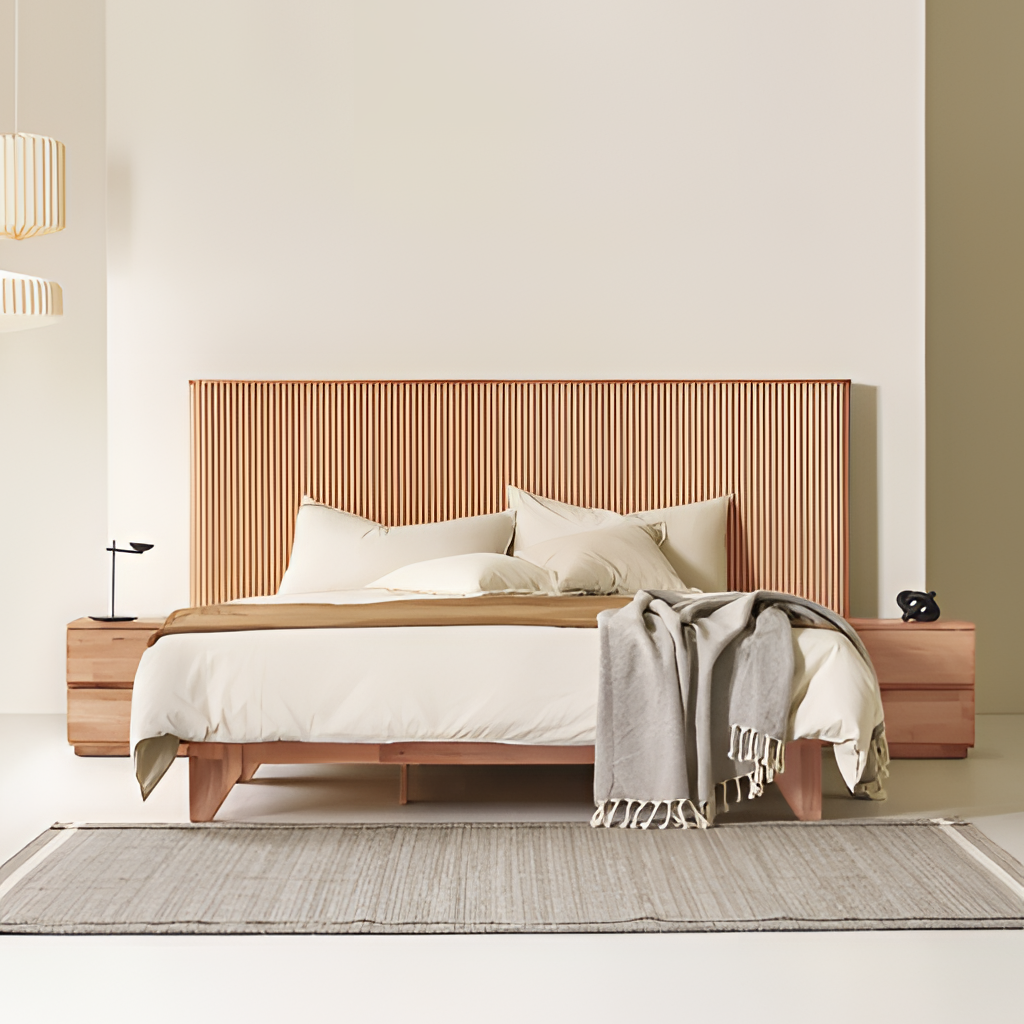
light brown wood bed frame, bedroom, tile flooring, with large square pattern, paint wallpaper, with solid pattern, contemporary